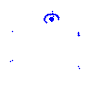
Particle: pion